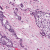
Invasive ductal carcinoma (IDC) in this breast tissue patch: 1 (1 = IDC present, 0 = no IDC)